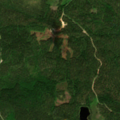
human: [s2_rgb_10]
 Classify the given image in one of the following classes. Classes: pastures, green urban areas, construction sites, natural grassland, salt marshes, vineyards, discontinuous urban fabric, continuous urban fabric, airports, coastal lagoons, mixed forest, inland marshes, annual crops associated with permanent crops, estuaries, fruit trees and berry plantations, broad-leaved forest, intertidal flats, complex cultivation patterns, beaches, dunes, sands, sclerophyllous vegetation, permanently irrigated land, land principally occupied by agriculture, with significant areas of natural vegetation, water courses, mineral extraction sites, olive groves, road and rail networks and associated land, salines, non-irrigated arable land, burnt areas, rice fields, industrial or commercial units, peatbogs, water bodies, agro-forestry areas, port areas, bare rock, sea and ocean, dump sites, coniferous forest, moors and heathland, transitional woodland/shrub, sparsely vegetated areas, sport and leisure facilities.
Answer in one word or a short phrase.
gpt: coniferous forest, mixed forest